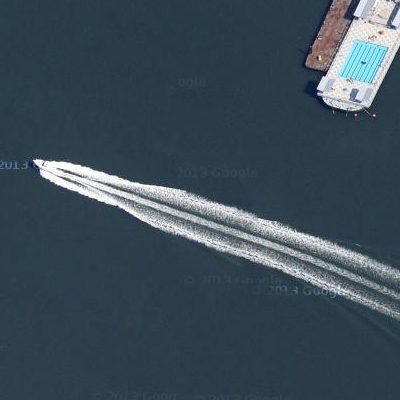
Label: dRiverLake